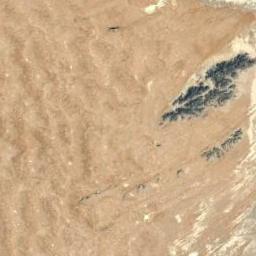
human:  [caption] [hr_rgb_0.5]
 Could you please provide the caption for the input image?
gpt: There are many lines in the desert .

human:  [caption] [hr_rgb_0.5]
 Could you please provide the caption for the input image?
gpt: There are yellow desert with lines of green plants .

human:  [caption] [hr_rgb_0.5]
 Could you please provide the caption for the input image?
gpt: The desert has yellow sand and some small black hills .

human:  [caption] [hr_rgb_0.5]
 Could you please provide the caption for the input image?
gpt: The light yellow desert with wavy stripes covers the brown bare land .

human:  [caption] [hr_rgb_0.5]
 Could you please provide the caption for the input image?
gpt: A yellow desert covered with sand and some bare land .